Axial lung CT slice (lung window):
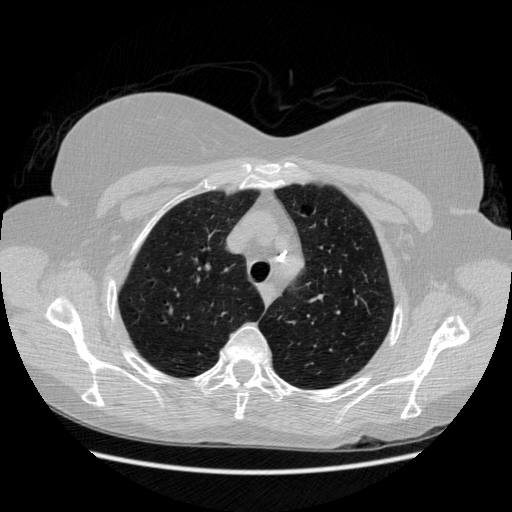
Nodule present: no